Here is a 2-D grayscale rendering of raw rotating-machine vibration samples (signal-to-image). Determine the machine's mechanical condition. Answer with exactly one of: normal, misalignment, unbalance, looseness.
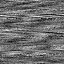
Answer: unbalance